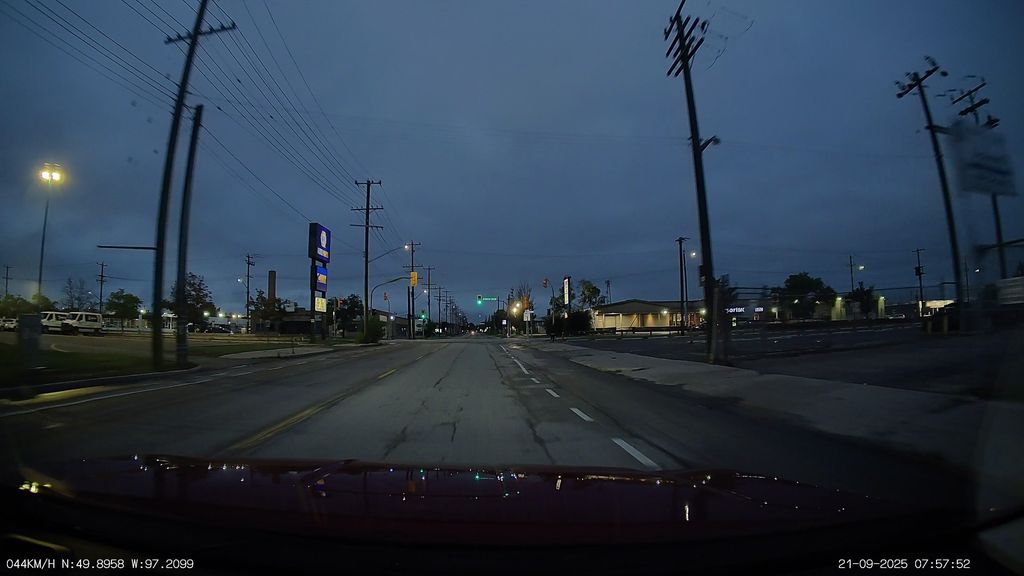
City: winnipeg